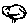
Label: tree